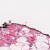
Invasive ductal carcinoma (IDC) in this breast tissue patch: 0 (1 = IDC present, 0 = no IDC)